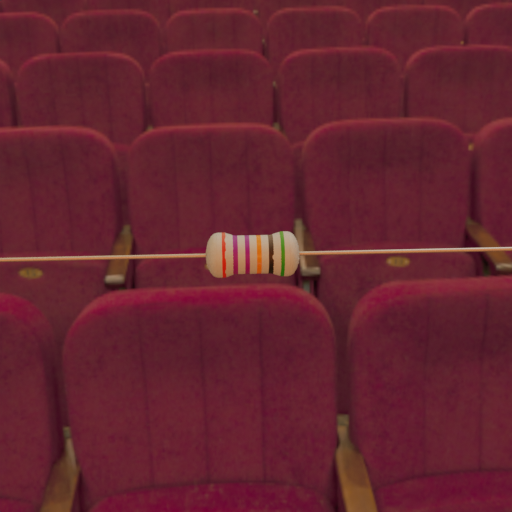
Resistor colour bands (in order): red, violet, violet, orange, black, green